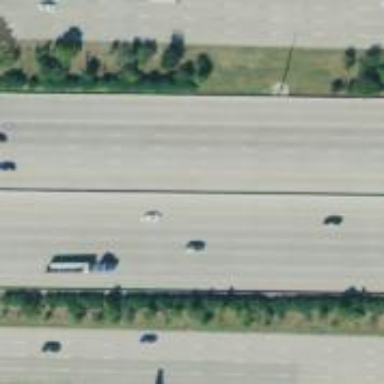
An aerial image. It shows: Motorway.